Question: I have a 'facet_grid' plot that summarizes the distribution of genes per category as seen below. I want to change the color of the facet labels/'strip.background' (the one with red boxes and "Categories" in the code) to make it similar to its corresponding plot.
How do I also increase the spacing between bars (not between facets) to make it more readable? Since there are a lot of data as you can see on the y axis labels (covered by black boxes), it's being compressed and the labels become unreadable.

'''
ggplot(allVFs, aes(x=Dist,y=genes)) +
geom_bar(stat="identity", width = 0.75, size = 0.05 ) +
facet_grid(Categories ~., scales = "free", space = "free") +
labs( x = "Distribution (%)", y = "Genes", title = "VFs per category" ) +
theme( strip.text = element_text( size = 8, color = "white", hjust = 0.5),
strip.text.y = element_text(angle=0),
strip.background = element_rect( fill = "#5675D6"), # I tried changing this but couldn't make it similar to the bar colors
panel.background = element_rect( fill = "#efefef"),
panel.grid.major.x = element_blank(),
panel.grid.minor.x = element_blank(),
panel.grid.minor.y = element_blank(),
panel.grid.major.y = element_line( color = "#C0C0C0" ),
panel.spacing.x = unit( 0.8, "cm" ),
panel.spacing.y = unit( 0.5, "cm" ),
legend.position = "none" ) +
geom_text(aes( label = paste0( Dist, "%" ), y = genes),
vjust = 0, size = 2, color = "black" ) +
aes(fill = as.factor(Categories)) #This gives the color to each facet that I want to replicate with the facet labels
'''
Any suggestions to improve this plot would be greatly appreciated!
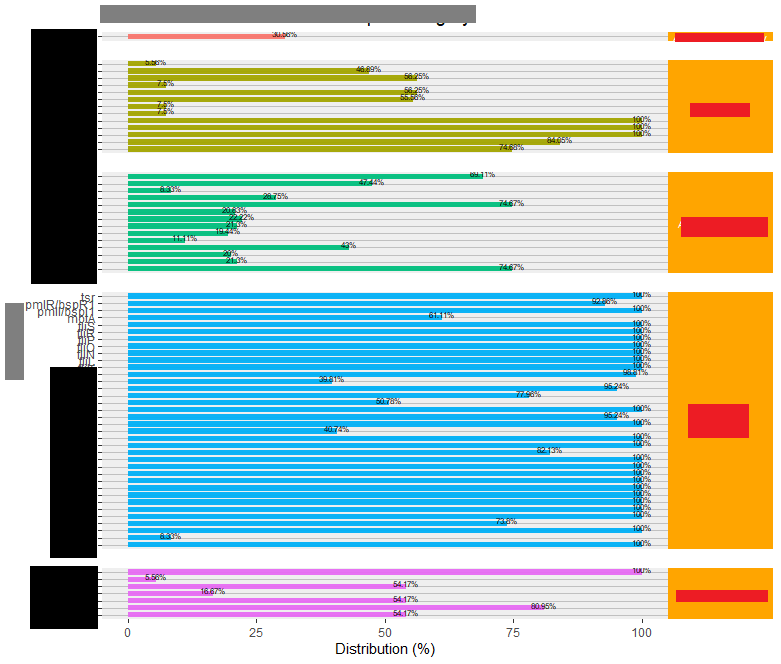
Answer: This is not possible out-of-the-box in 'ggplot2', but we can dig into the 'gtable' object to achieve the result.
I'll use an example plot and data. But this should work on you example too:
'''
library(ggplot2)
g <- ggplot(iris, aes(x = Sepal.Length, fill = Species)) +
geom_bar() +
facet_grid(Species ~ .)
# Find the colors used
fill_colors <- unique(ggplot_build(g)$data[[1]]$fill)
# Find strips glob
gt<-ggplot_gtable(ggplot_build(g))
strips <- which(startsWith(gt$layout$name,'strip'))
# Change the fill color of each strip
for (s in seq_along(strips)) {
gt$grobs[[strips[s]]]$grobs[[1]]$children[[1]]$gp$fill <- fill_colors[s]
}
plot(gt)
'''

<URL>
What we are doing is finding the grid object that holds each strip, and changing its fill attribute manually using the colors extracted from the plot.